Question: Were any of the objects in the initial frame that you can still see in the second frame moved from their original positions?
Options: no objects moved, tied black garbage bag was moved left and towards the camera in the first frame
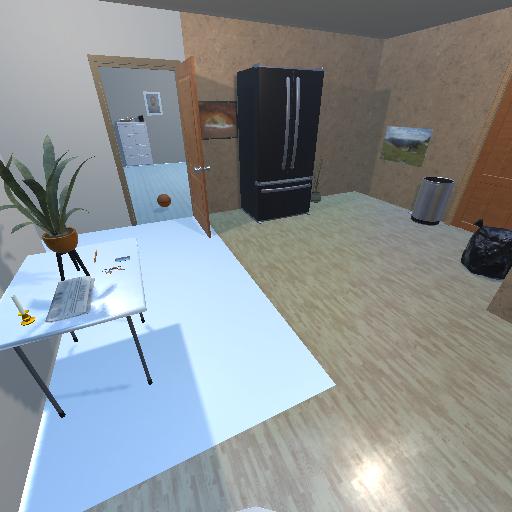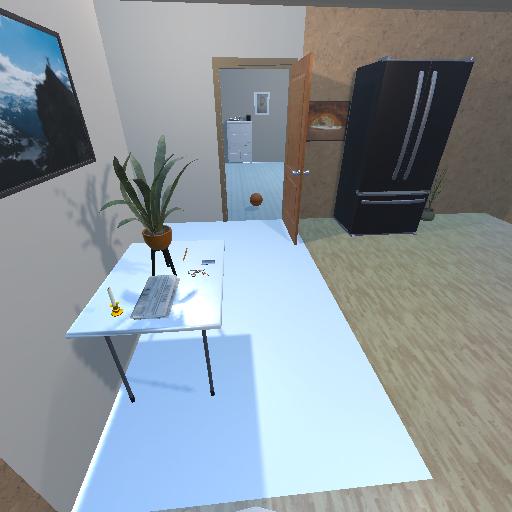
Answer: no objects moved